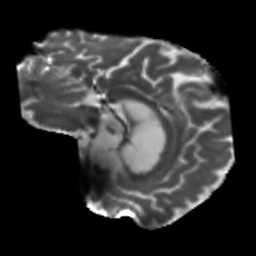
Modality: T2w
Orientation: sagittal
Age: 71
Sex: male
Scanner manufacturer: siemens
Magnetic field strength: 3 T
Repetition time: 5.25 s
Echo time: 0.08 s